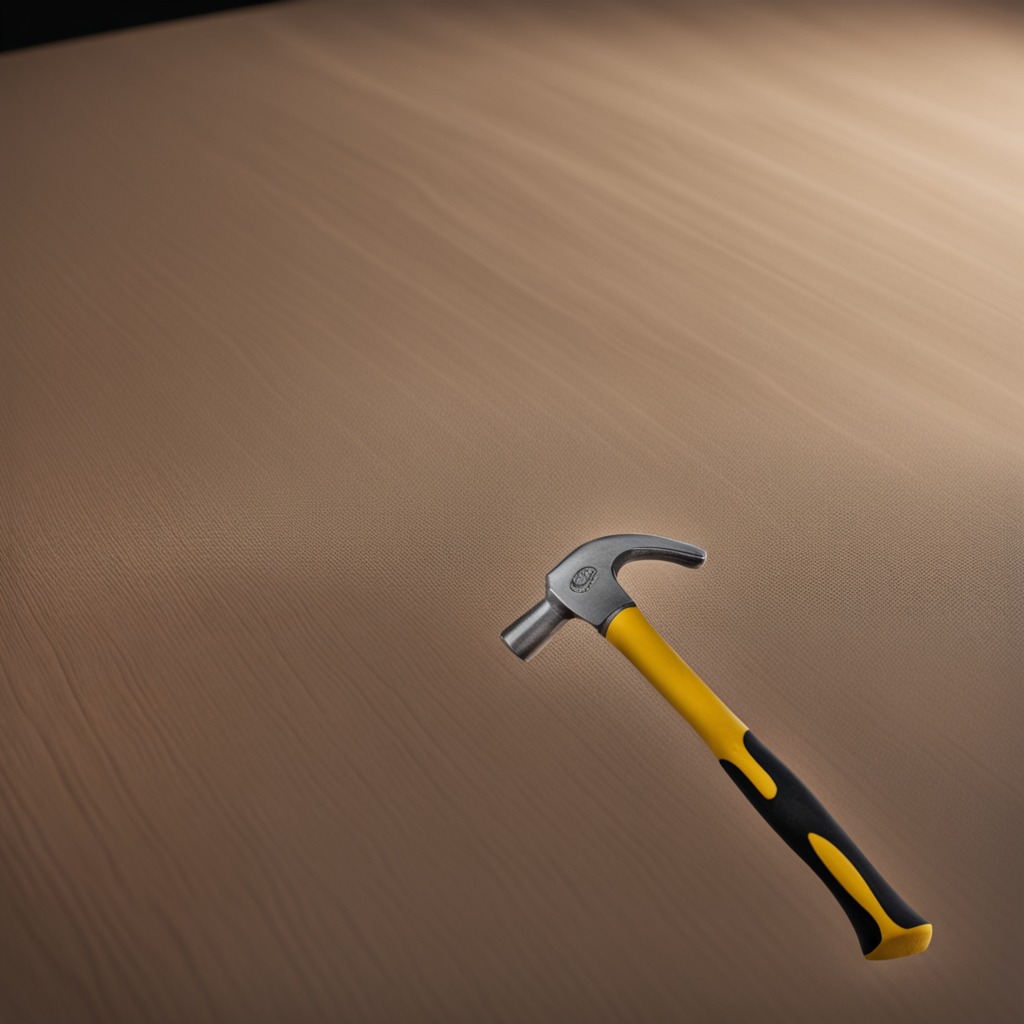
A hammer is lying on a wooden table.